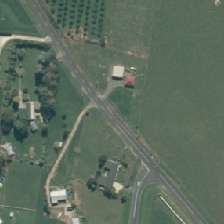
Land cover: urban_build_up